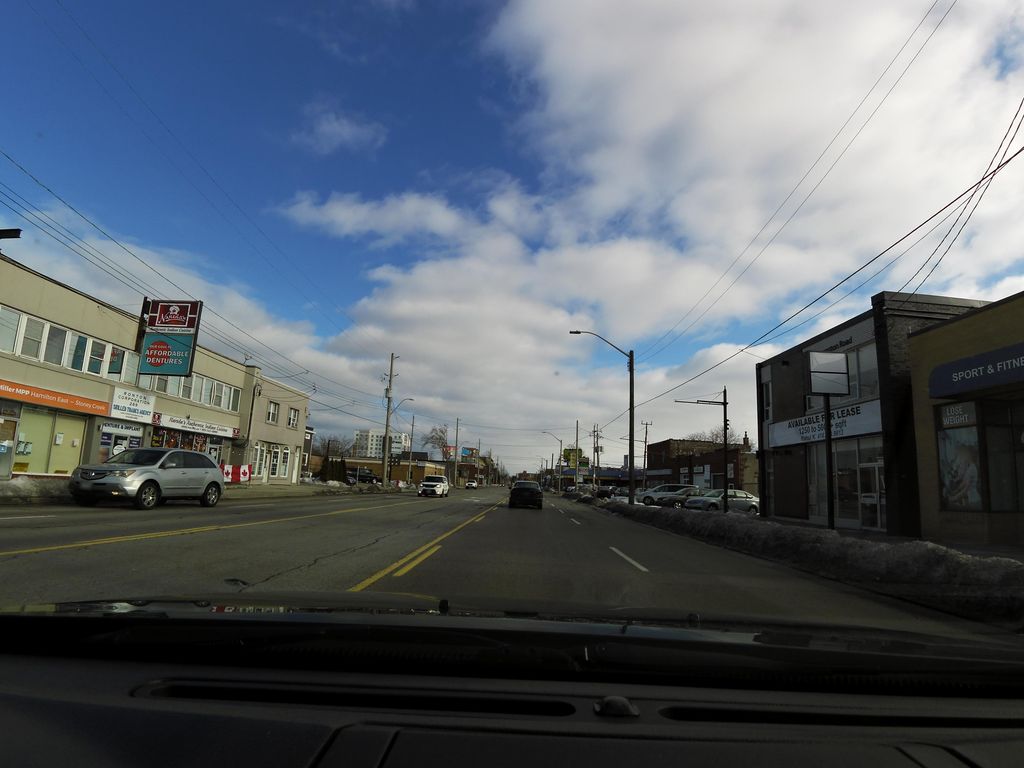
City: hamilton